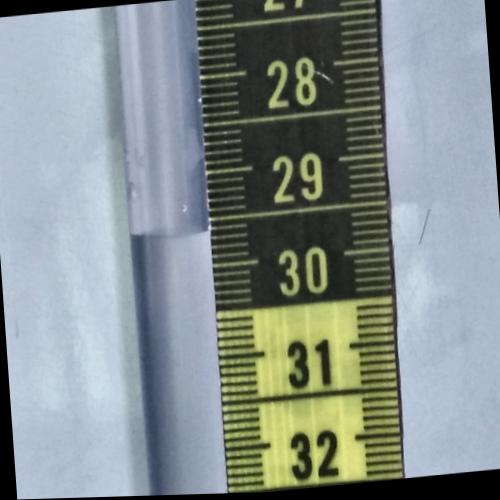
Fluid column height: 29.6 cm